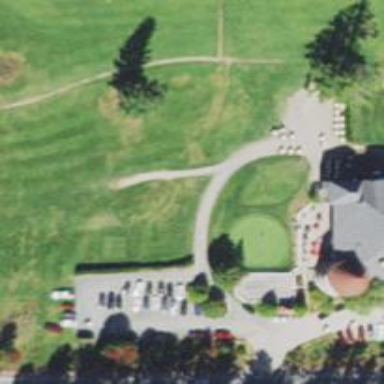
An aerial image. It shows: Service road used as golf cart path.